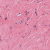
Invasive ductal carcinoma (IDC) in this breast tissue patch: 0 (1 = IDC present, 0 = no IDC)